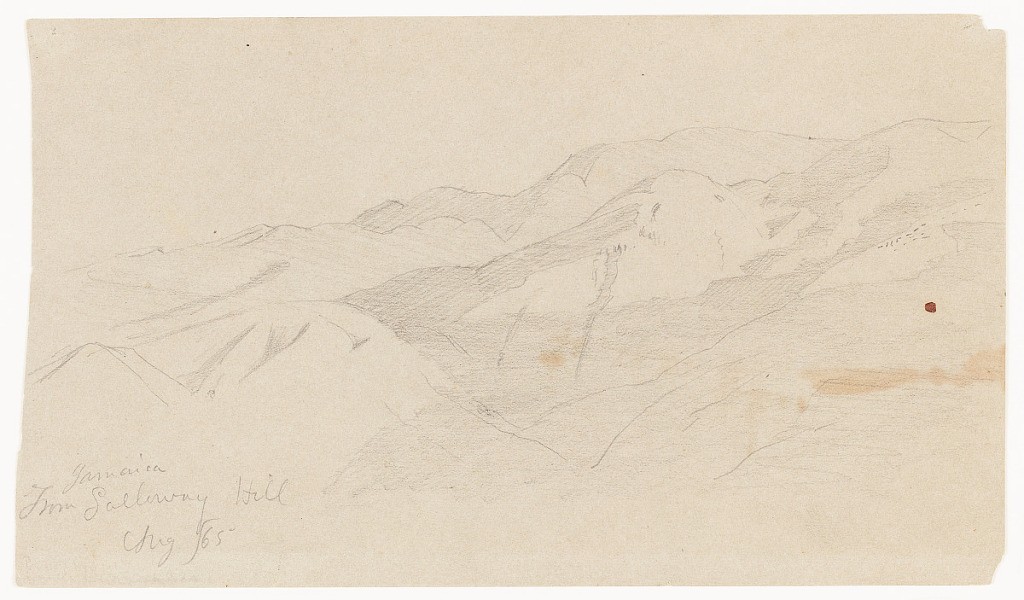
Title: View from Galloway Hill, Jamaica
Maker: Frederic Edwin Church, American, 1826–1900
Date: August 1865
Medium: Graphite on gray wove paper; verso: graphite
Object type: Drawing
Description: Landscape sketch showing a view of the Blue Mountains in Jamaica from Galloway Hill near Gordon Town. At right, the broad, rugged mountain ridge descends across the composition to the left. Two smaller prominences are visible in middle distance at left.

Verso: Mixed studies and notes from Jamaica, with architectural details and a calendar. At left, 4 details of tiles and/or carved wood are visible--two corners of panels, an inscribed trefoil arch, and an oblong pane with a lozenge coffer. At upper center, two partial "FEC" monograms are show. Beside these in upper right corner is a calendar showing dates from August to September, 1865. Throughout lower portion and vertically oriented are two long columns of numbers and tick marks, one labeled "got" that adds up to 51, and another, labeled "not," with a sum total of 60.